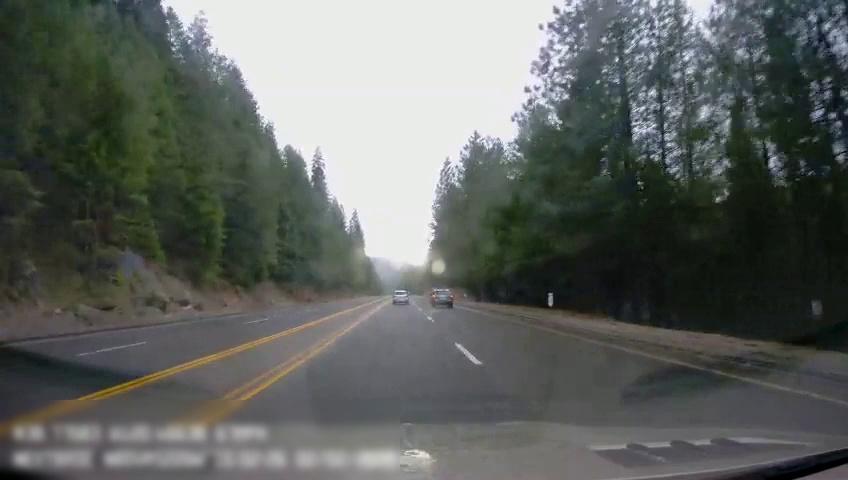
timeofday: Day
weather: Cloudy
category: Drivable Space
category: Vehicles | Car
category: Vehicles | Car
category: Lanes | Alternate Lane
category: Lanes | Alternate Lane
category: Lanes | Current Lane
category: Lanes | Current Lane
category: Lanes | Alternate Lane